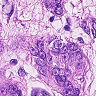
Metastatic tissue present: yes